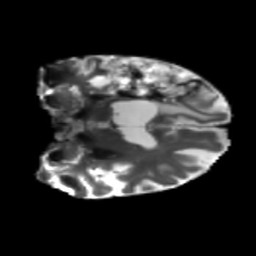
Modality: T2w
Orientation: coronal
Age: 68
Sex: male
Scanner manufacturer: siemens
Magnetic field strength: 3 T
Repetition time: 5.47 s
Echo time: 0.0854 s